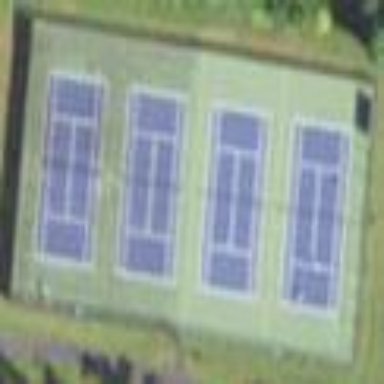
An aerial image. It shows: Tennis court on pitch.